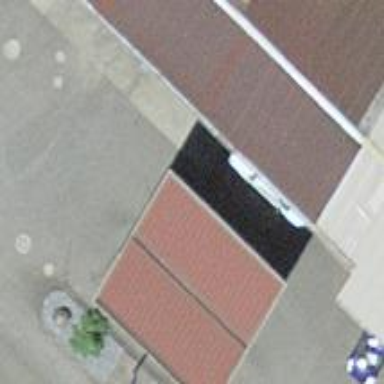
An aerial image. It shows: Building serving as fuel station with fuel vending services available.